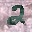
Label: 2